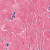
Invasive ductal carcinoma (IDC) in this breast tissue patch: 0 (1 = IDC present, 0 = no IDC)